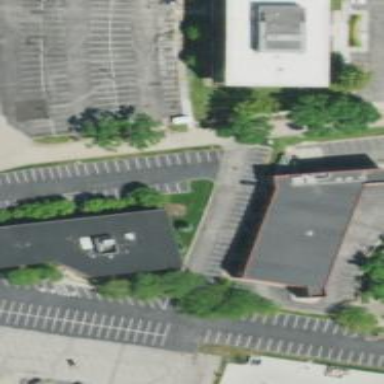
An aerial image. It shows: Office building.